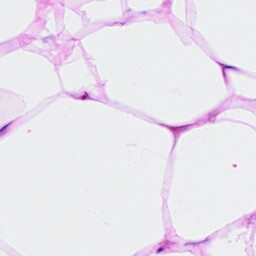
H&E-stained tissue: Breast